Question: Here is the design for the tabs

I need each tab to be the same width. The top green border on active tab should be over the left and right borders.
Here is the code I've written so far: <URL>
Can anyone help me?
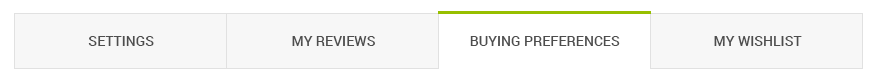
Answer: Instead of applying 'border-right: none;' to your anchor tag, remove that style and add 'margin-right: -10px' to it. This will do the trick.
<URL> for reference.
'''
li a {
border: 10px solid #ccc;
margin-right: -10px;
}
li.active a {
box-shadow: 0px -10px 0px green;
}
'''